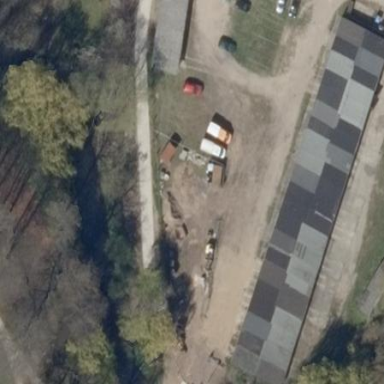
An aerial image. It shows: Group of garages.